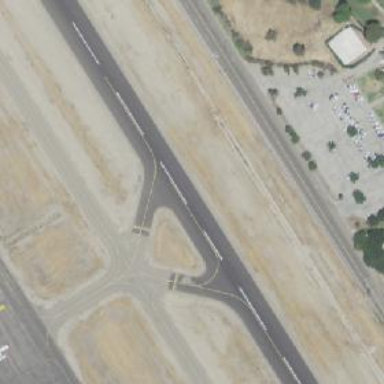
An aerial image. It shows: View of taxiway at the airport.